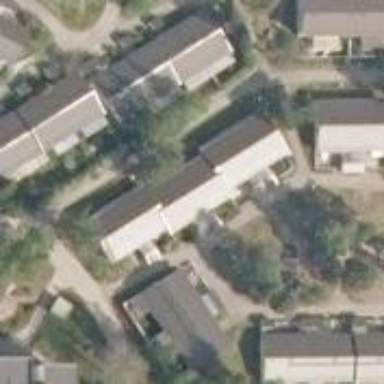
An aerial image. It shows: Terrace-style building with gabled roof.